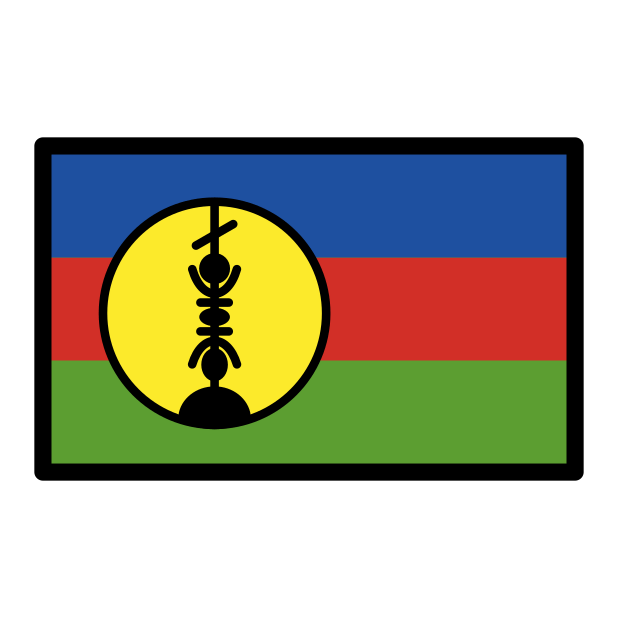
flag: New Caledonia